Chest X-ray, AP view. Patient: 19 years old, sex M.
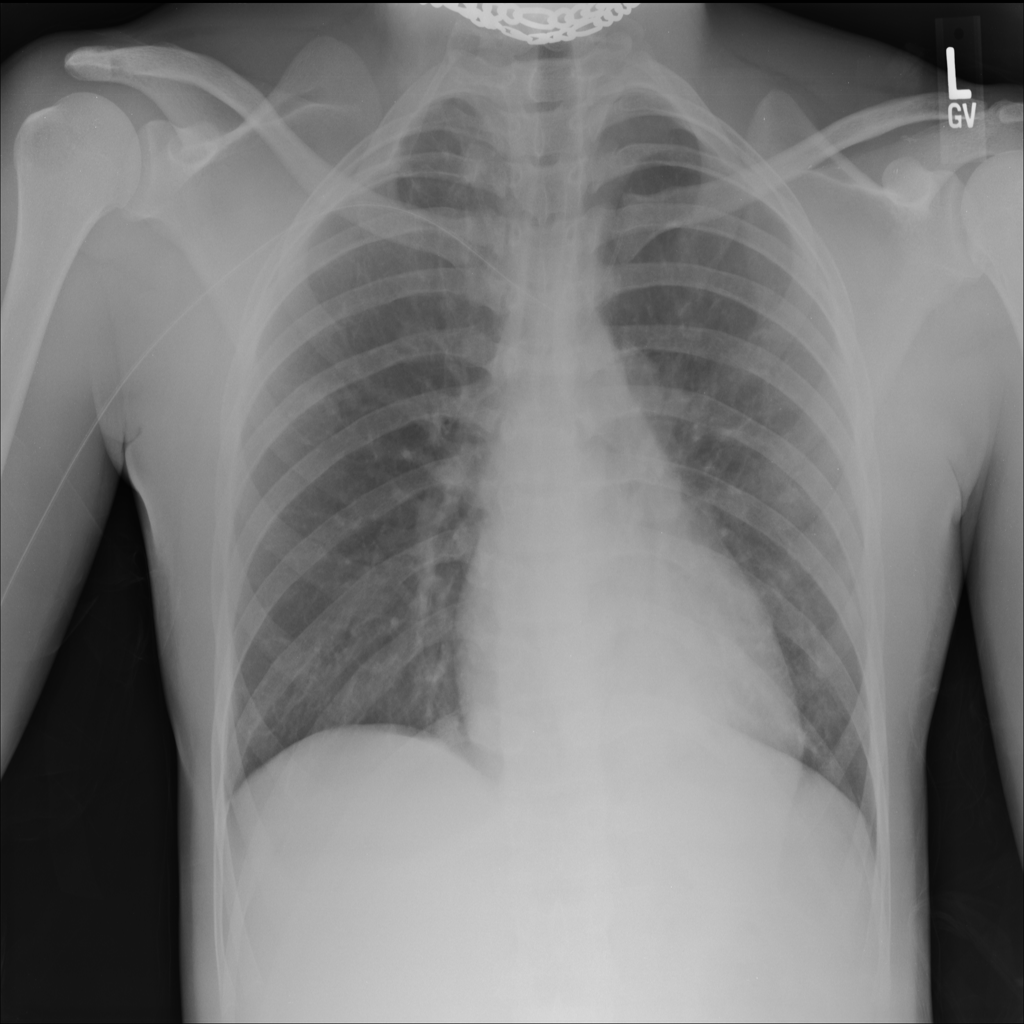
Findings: Atelectasis, Consolidation